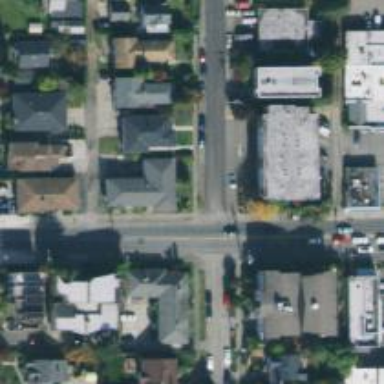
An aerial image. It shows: Tertiary road with separate sidewalks.